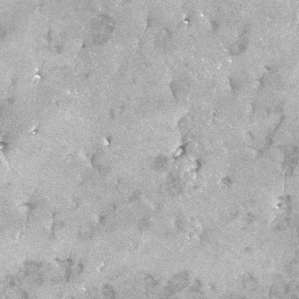
Label: frost